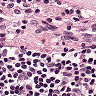
Metastatic tissue present: no